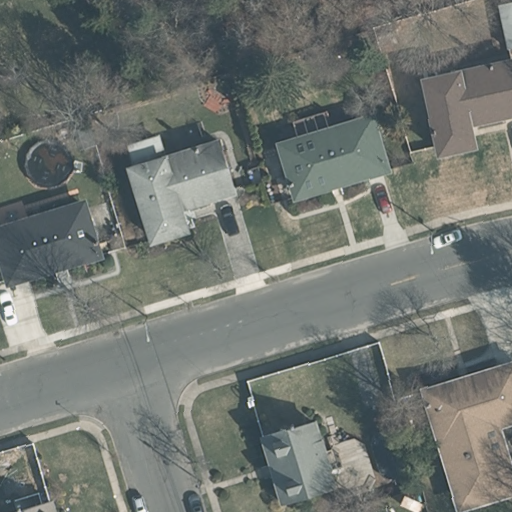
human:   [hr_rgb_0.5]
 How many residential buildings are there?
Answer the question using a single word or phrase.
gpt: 7

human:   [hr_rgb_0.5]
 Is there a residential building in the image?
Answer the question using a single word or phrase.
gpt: yes

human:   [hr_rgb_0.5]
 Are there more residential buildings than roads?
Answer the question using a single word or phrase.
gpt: yes

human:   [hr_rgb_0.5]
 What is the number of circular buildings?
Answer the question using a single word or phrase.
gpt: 0

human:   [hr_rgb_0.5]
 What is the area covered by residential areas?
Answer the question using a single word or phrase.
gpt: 9196m2

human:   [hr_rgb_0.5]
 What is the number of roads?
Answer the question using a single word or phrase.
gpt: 4

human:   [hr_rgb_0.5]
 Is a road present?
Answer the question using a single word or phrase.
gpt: yes

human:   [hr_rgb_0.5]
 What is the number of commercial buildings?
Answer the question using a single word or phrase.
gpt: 0

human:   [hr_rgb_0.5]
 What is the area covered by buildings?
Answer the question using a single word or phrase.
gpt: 832m2

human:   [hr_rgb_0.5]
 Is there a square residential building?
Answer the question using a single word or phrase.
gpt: no

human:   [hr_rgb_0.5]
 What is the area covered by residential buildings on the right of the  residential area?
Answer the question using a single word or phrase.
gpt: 832m2

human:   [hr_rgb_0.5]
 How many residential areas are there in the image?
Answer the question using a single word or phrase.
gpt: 1

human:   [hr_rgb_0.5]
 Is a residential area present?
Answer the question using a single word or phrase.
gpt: yes

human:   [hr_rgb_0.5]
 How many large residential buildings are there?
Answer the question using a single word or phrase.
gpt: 0

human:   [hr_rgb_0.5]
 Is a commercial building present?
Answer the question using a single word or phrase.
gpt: no

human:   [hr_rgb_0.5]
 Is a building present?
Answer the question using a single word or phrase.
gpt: yes

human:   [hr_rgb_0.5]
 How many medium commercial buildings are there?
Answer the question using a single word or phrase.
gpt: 0

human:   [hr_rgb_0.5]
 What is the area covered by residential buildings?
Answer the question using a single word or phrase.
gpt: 832m2

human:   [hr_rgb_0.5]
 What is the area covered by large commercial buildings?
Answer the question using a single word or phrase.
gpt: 0m2

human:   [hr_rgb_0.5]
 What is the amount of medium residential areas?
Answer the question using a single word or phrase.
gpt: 0

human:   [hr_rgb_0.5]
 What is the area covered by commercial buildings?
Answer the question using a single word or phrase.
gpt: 0m2

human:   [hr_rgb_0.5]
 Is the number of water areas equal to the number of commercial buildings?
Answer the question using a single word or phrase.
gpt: yes

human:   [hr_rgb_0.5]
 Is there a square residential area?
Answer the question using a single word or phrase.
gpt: no

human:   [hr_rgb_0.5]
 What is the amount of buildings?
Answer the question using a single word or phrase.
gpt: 8

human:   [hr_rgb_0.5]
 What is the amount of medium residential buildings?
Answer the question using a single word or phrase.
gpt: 3

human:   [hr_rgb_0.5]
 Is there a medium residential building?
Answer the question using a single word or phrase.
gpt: yes

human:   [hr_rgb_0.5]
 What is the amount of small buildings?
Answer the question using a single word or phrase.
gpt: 5

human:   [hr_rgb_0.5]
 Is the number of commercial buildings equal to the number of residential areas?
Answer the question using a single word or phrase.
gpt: no

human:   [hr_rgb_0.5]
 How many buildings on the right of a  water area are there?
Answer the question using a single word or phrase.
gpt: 0

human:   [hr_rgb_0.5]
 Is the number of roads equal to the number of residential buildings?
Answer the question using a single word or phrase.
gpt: no

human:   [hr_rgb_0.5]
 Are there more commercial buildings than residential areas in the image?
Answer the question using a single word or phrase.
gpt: no

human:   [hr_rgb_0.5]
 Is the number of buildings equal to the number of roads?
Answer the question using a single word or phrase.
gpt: no

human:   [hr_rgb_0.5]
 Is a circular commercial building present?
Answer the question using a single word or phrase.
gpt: no

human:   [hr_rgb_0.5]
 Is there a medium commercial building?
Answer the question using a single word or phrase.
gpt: no

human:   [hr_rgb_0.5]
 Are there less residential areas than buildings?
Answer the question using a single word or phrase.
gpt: yes

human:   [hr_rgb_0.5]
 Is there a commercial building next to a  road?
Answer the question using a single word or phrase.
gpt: no

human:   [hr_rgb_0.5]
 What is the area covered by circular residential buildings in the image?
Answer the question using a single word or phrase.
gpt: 0m2

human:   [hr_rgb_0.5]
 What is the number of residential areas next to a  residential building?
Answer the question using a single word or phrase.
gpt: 1

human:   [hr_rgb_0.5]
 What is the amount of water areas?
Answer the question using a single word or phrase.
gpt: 0

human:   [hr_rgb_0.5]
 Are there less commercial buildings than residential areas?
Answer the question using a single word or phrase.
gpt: yes

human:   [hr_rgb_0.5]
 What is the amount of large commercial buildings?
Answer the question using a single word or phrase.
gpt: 0

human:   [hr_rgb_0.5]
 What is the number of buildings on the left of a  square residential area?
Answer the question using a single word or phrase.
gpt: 0

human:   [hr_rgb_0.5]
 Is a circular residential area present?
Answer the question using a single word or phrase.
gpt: no

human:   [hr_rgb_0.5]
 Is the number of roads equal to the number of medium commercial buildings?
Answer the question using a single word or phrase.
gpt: no

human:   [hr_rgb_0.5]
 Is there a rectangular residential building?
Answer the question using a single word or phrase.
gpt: yes

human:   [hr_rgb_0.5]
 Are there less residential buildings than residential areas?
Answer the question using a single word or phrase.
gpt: no

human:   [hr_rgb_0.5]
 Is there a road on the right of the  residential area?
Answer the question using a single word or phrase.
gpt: yes

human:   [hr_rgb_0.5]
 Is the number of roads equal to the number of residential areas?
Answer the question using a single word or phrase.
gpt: no

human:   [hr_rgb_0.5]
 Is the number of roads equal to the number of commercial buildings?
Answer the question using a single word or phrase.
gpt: no

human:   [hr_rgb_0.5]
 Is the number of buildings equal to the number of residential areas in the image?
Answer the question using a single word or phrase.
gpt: no

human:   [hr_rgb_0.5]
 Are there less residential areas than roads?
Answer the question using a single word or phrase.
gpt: yes

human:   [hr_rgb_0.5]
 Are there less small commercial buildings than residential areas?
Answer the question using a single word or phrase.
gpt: yes

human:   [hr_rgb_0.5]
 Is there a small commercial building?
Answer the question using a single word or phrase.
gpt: no

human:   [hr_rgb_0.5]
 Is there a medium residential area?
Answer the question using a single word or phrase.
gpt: no

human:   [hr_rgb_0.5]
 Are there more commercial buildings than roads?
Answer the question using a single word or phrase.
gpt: no

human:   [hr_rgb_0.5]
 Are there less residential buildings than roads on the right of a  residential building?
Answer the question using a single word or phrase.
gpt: no

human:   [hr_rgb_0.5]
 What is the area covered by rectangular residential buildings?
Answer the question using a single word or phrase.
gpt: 205m2

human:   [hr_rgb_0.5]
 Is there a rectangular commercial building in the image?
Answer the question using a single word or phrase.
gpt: no

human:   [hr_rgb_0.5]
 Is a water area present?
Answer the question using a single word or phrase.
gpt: no

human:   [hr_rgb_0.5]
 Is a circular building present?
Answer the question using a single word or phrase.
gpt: no

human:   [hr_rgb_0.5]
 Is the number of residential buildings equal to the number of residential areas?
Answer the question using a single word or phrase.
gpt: no

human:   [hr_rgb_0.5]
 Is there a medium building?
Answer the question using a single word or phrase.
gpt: yes

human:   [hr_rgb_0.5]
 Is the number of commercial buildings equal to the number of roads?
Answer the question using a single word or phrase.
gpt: no

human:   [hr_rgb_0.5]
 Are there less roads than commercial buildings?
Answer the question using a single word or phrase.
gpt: no